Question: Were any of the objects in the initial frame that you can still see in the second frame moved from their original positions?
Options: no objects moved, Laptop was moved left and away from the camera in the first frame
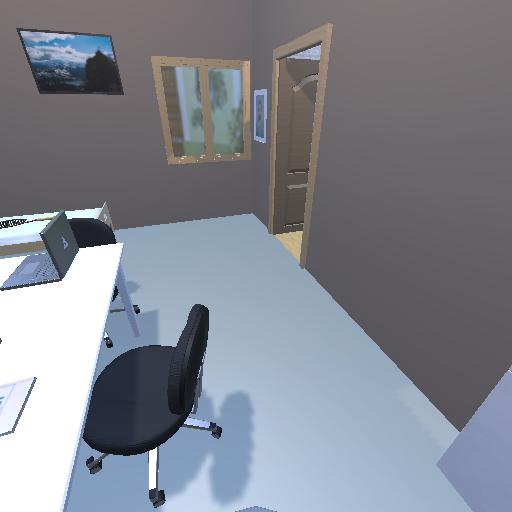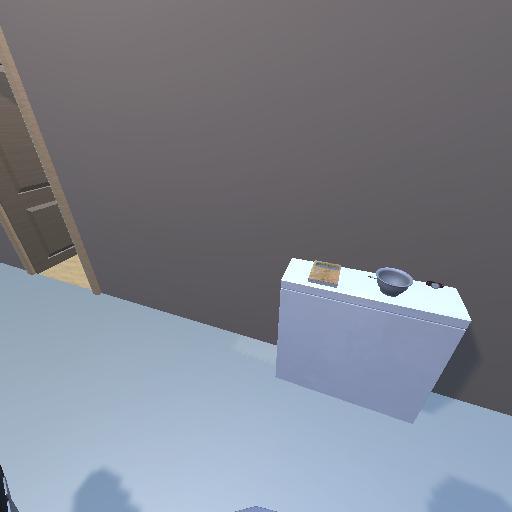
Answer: no objects moved